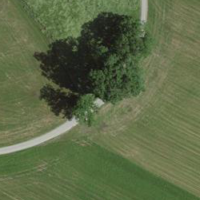
EUNIS habitat code: 52
Species observed at this site:
Sturnus vulgaris
Fringilla coelebs